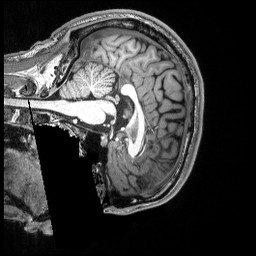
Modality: T1w
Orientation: sagittal
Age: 21
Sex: male
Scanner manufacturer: siemens
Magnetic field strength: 3 T
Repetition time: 2.53 s
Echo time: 0.0033 s